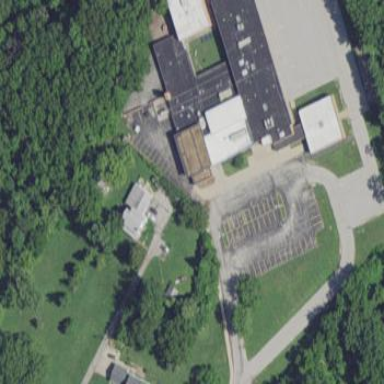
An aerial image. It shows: School.